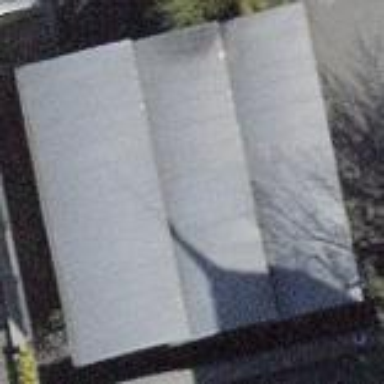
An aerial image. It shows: Bicycle parking area with asphalt surface located on the roof of building.